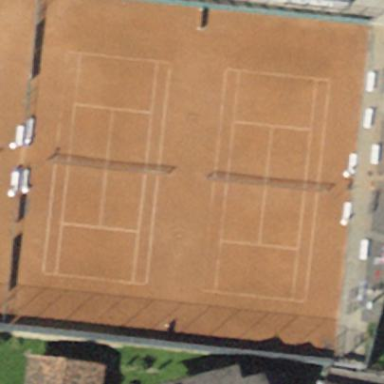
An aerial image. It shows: Clay tennis court pitch.